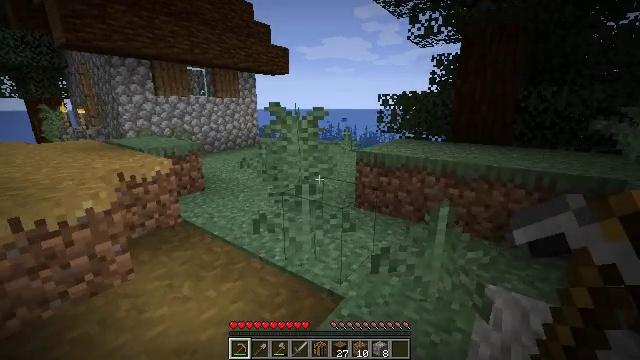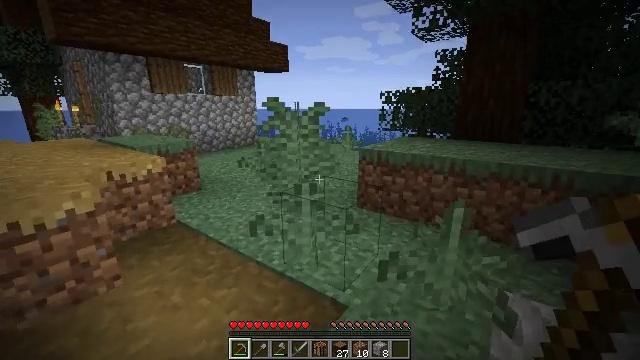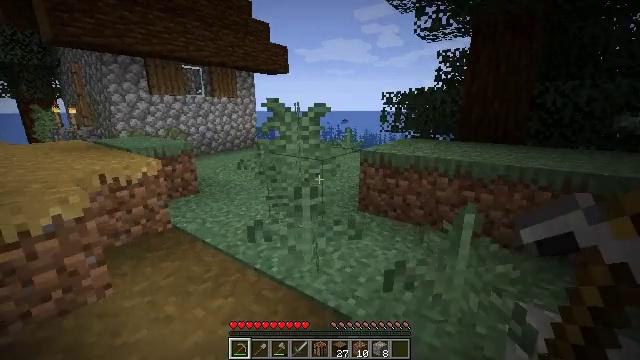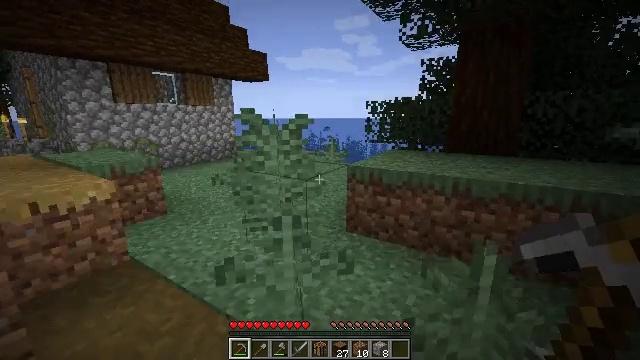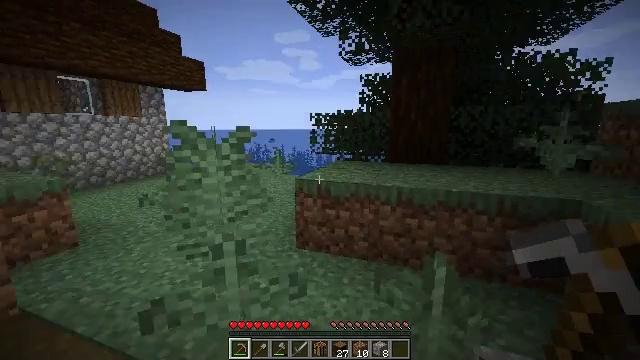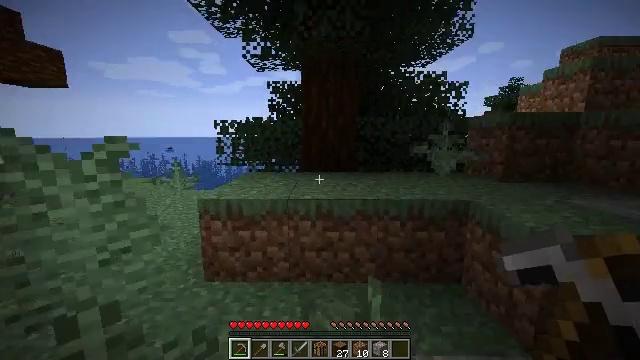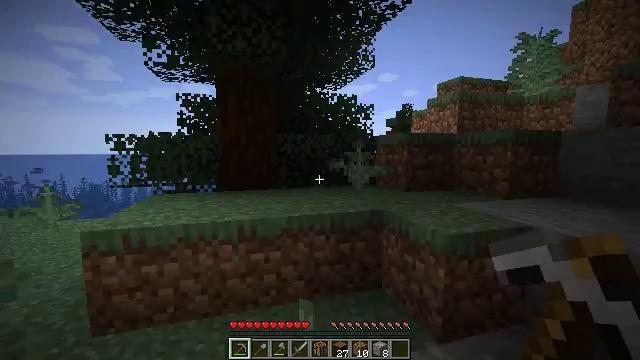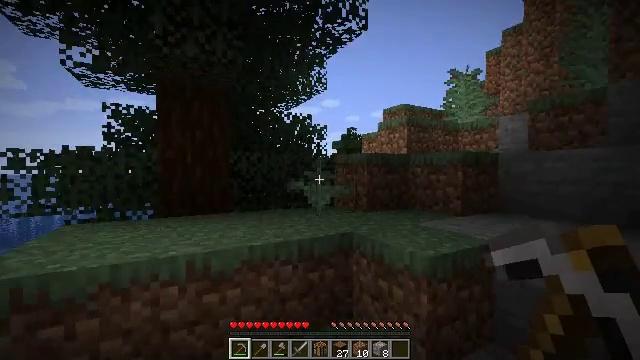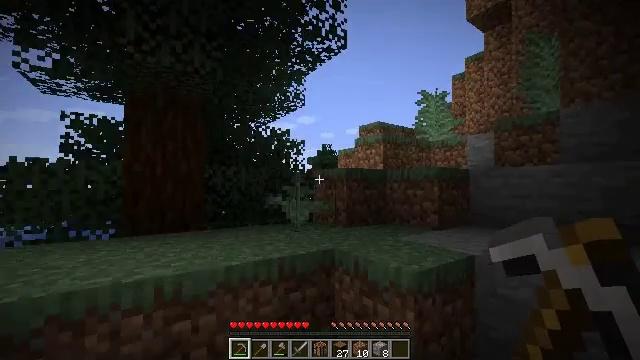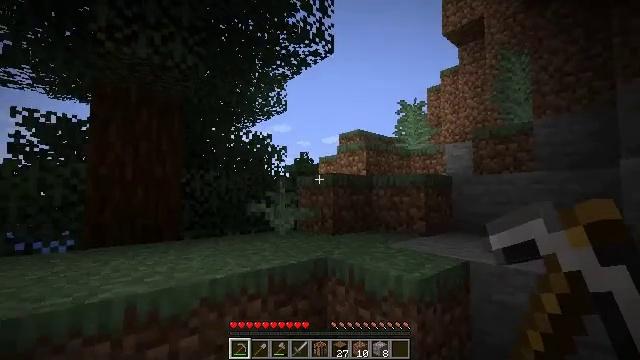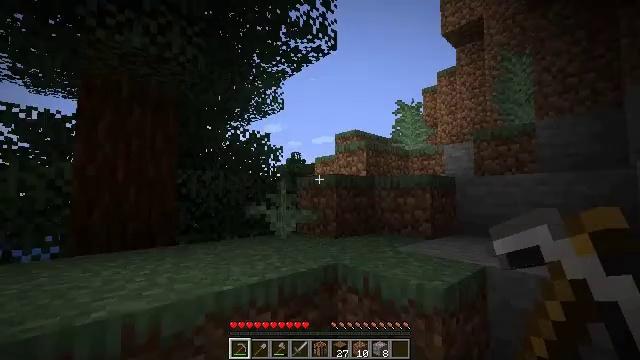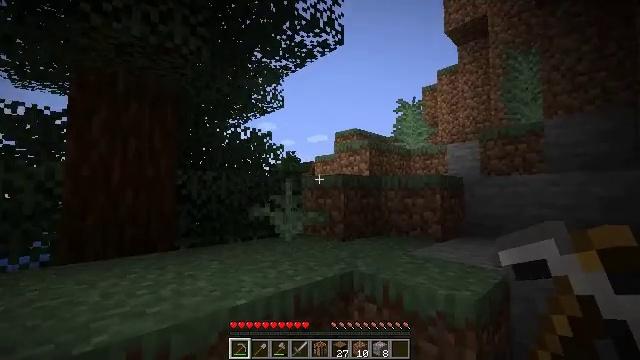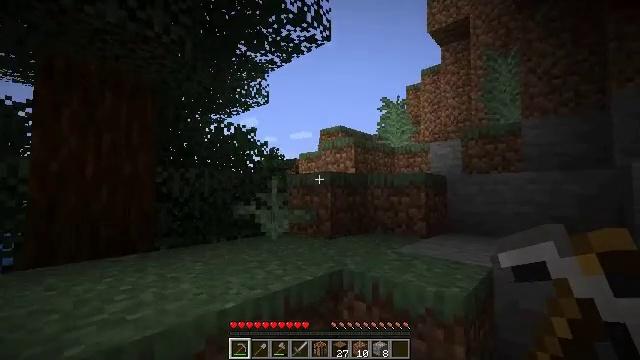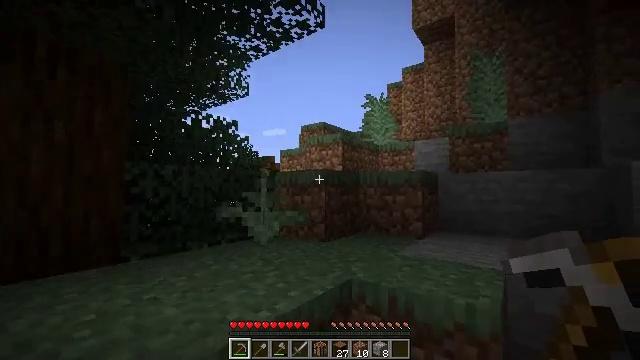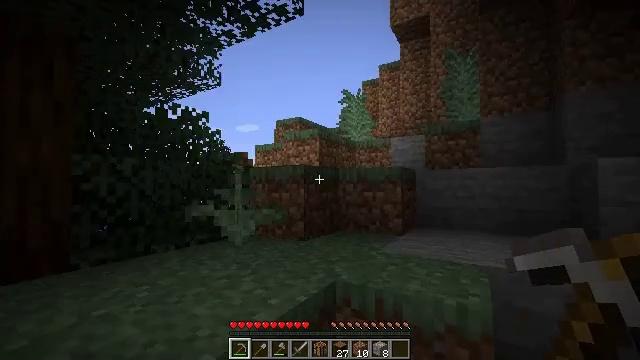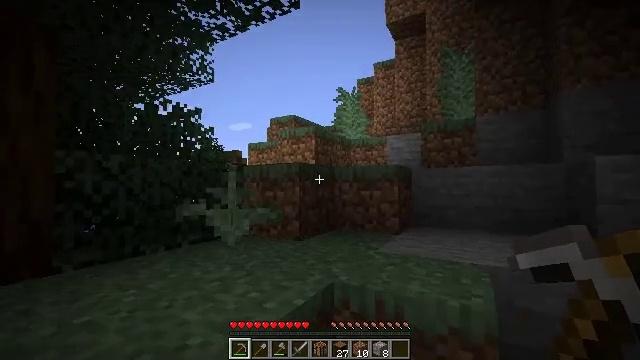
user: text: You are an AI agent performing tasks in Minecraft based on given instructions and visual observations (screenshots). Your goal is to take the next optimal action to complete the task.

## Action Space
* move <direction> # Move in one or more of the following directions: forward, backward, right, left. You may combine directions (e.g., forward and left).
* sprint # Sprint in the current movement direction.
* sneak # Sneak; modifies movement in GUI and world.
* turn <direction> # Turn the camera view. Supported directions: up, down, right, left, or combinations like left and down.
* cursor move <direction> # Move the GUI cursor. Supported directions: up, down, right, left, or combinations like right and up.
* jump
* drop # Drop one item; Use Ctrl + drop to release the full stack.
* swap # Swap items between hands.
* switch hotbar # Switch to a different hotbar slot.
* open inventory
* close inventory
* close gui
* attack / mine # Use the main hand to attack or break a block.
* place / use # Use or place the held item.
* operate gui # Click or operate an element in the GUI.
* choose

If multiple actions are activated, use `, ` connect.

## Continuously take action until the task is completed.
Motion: motion action
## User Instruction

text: Mine the sugar cane near rivers.
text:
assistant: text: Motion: move forward
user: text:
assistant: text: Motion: move forward
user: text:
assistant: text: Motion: move forward, turn right and up
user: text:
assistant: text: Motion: move forward, turn right and up
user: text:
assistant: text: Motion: move forward, turn right and up
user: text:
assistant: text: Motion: move forward and move left, turn right and up
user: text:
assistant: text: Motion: move forward and move left, turn right and up
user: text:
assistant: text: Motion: move forward and move left, turn right and up
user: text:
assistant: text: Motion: move forward and move left, turn right and up
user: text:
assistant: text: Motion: move forward and move left, turn right
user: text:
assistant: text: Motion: move forward and move left, turn right
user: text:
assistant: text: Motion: move forward and move left, turn right
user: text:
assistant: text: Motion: move forward, turn right
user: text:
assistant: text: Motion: move forward, turn right
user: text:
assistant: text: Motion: move forward, turn right
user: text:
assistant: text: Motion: move forward
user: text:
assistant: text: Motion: move forward, turn right and down, jump
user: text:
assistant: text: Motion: move forward, jump
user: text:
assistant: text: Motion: move forward, jump
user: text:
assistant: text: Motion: move forward, jump
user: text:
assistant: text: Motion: move forward, turn down
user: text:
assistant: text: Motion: move forward
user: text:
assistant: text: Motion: move forward, turn down
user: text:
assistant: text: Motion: move forward, turn down
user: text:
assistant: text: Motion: move forward, turn down
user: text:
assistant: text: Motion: move forward, turn down
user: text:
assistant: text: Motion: move forward, turn down
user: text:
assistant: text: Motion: move forward, turn down
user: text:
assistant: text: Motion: move forward, turn left and down
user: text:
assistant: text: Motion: move forward, jump